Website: apple-inc
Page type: customer-info-address
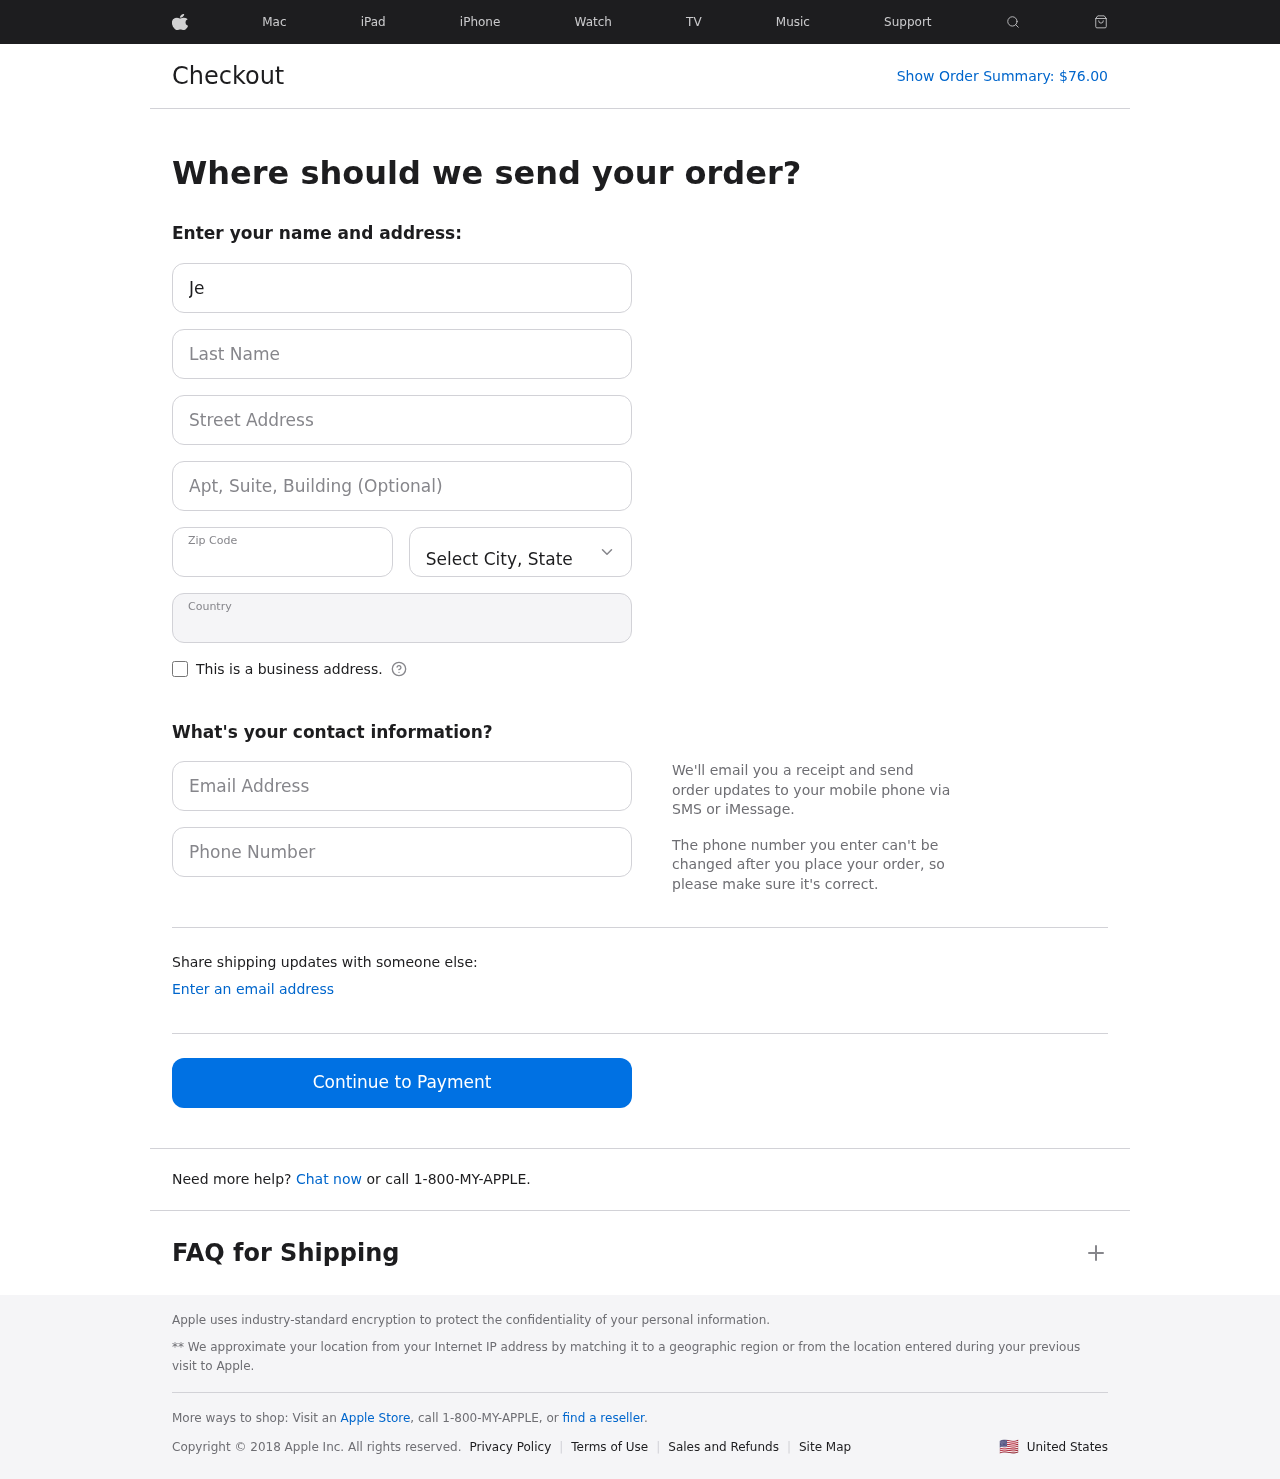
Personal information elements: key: PII_CITY_STATE
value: Port Julie, ND
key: PII_COUNTRY
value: United States
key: PII_EMAIL
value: jeffreysanders@hotmail.com
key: PII_FIRSTNAME
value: Jeffrey
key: PII_LASTNAME
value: Sanders
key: PII_PHONE
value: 6784948142
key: PII_POSTCODE
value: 41143
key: PII_STREET
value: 4087 Anthony View Apt. 725
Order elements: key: ORDER_TOTAL
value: $76.00